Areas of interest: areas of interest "Comprehensive Gymnasium"
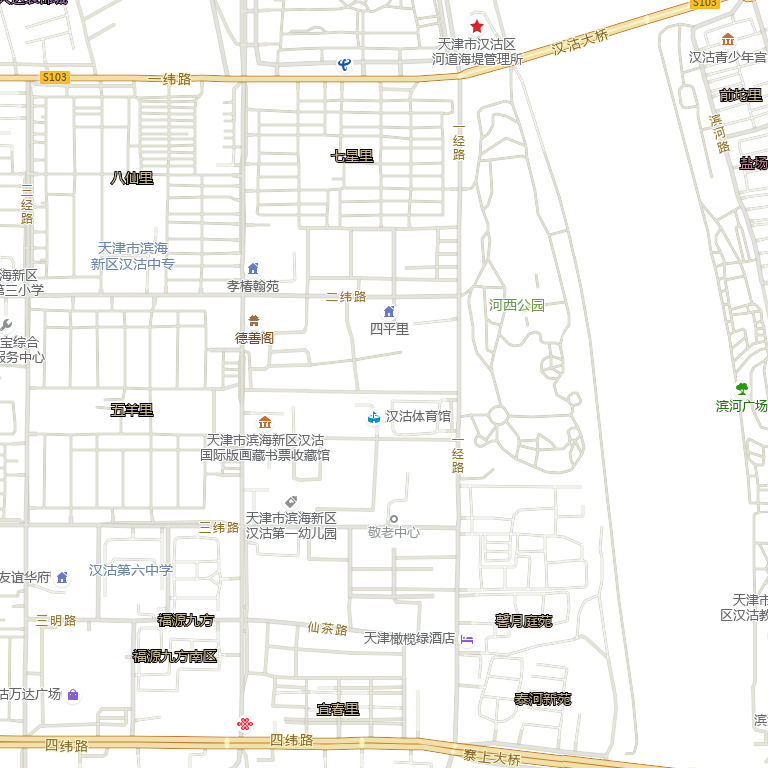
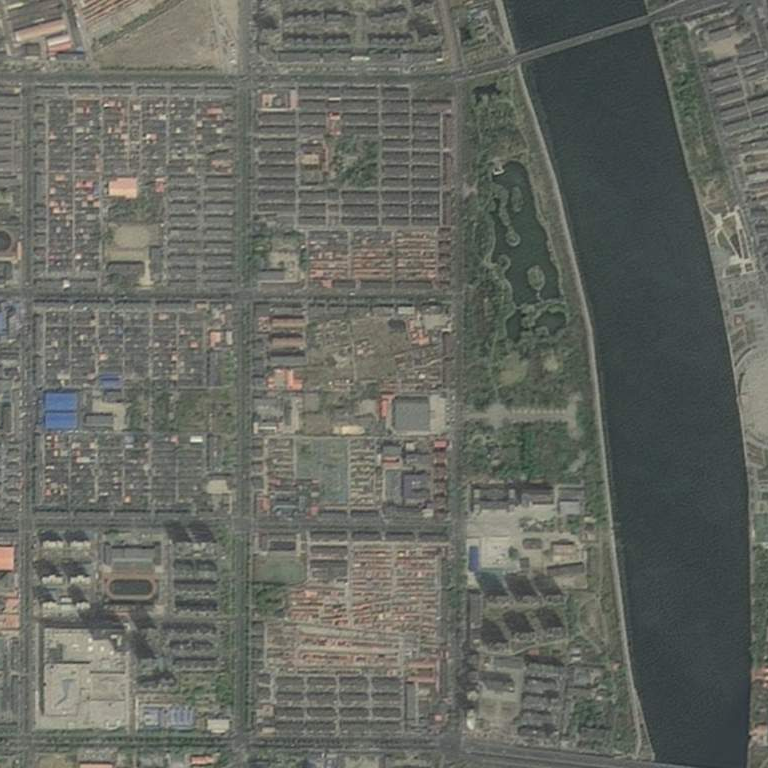